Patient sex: F
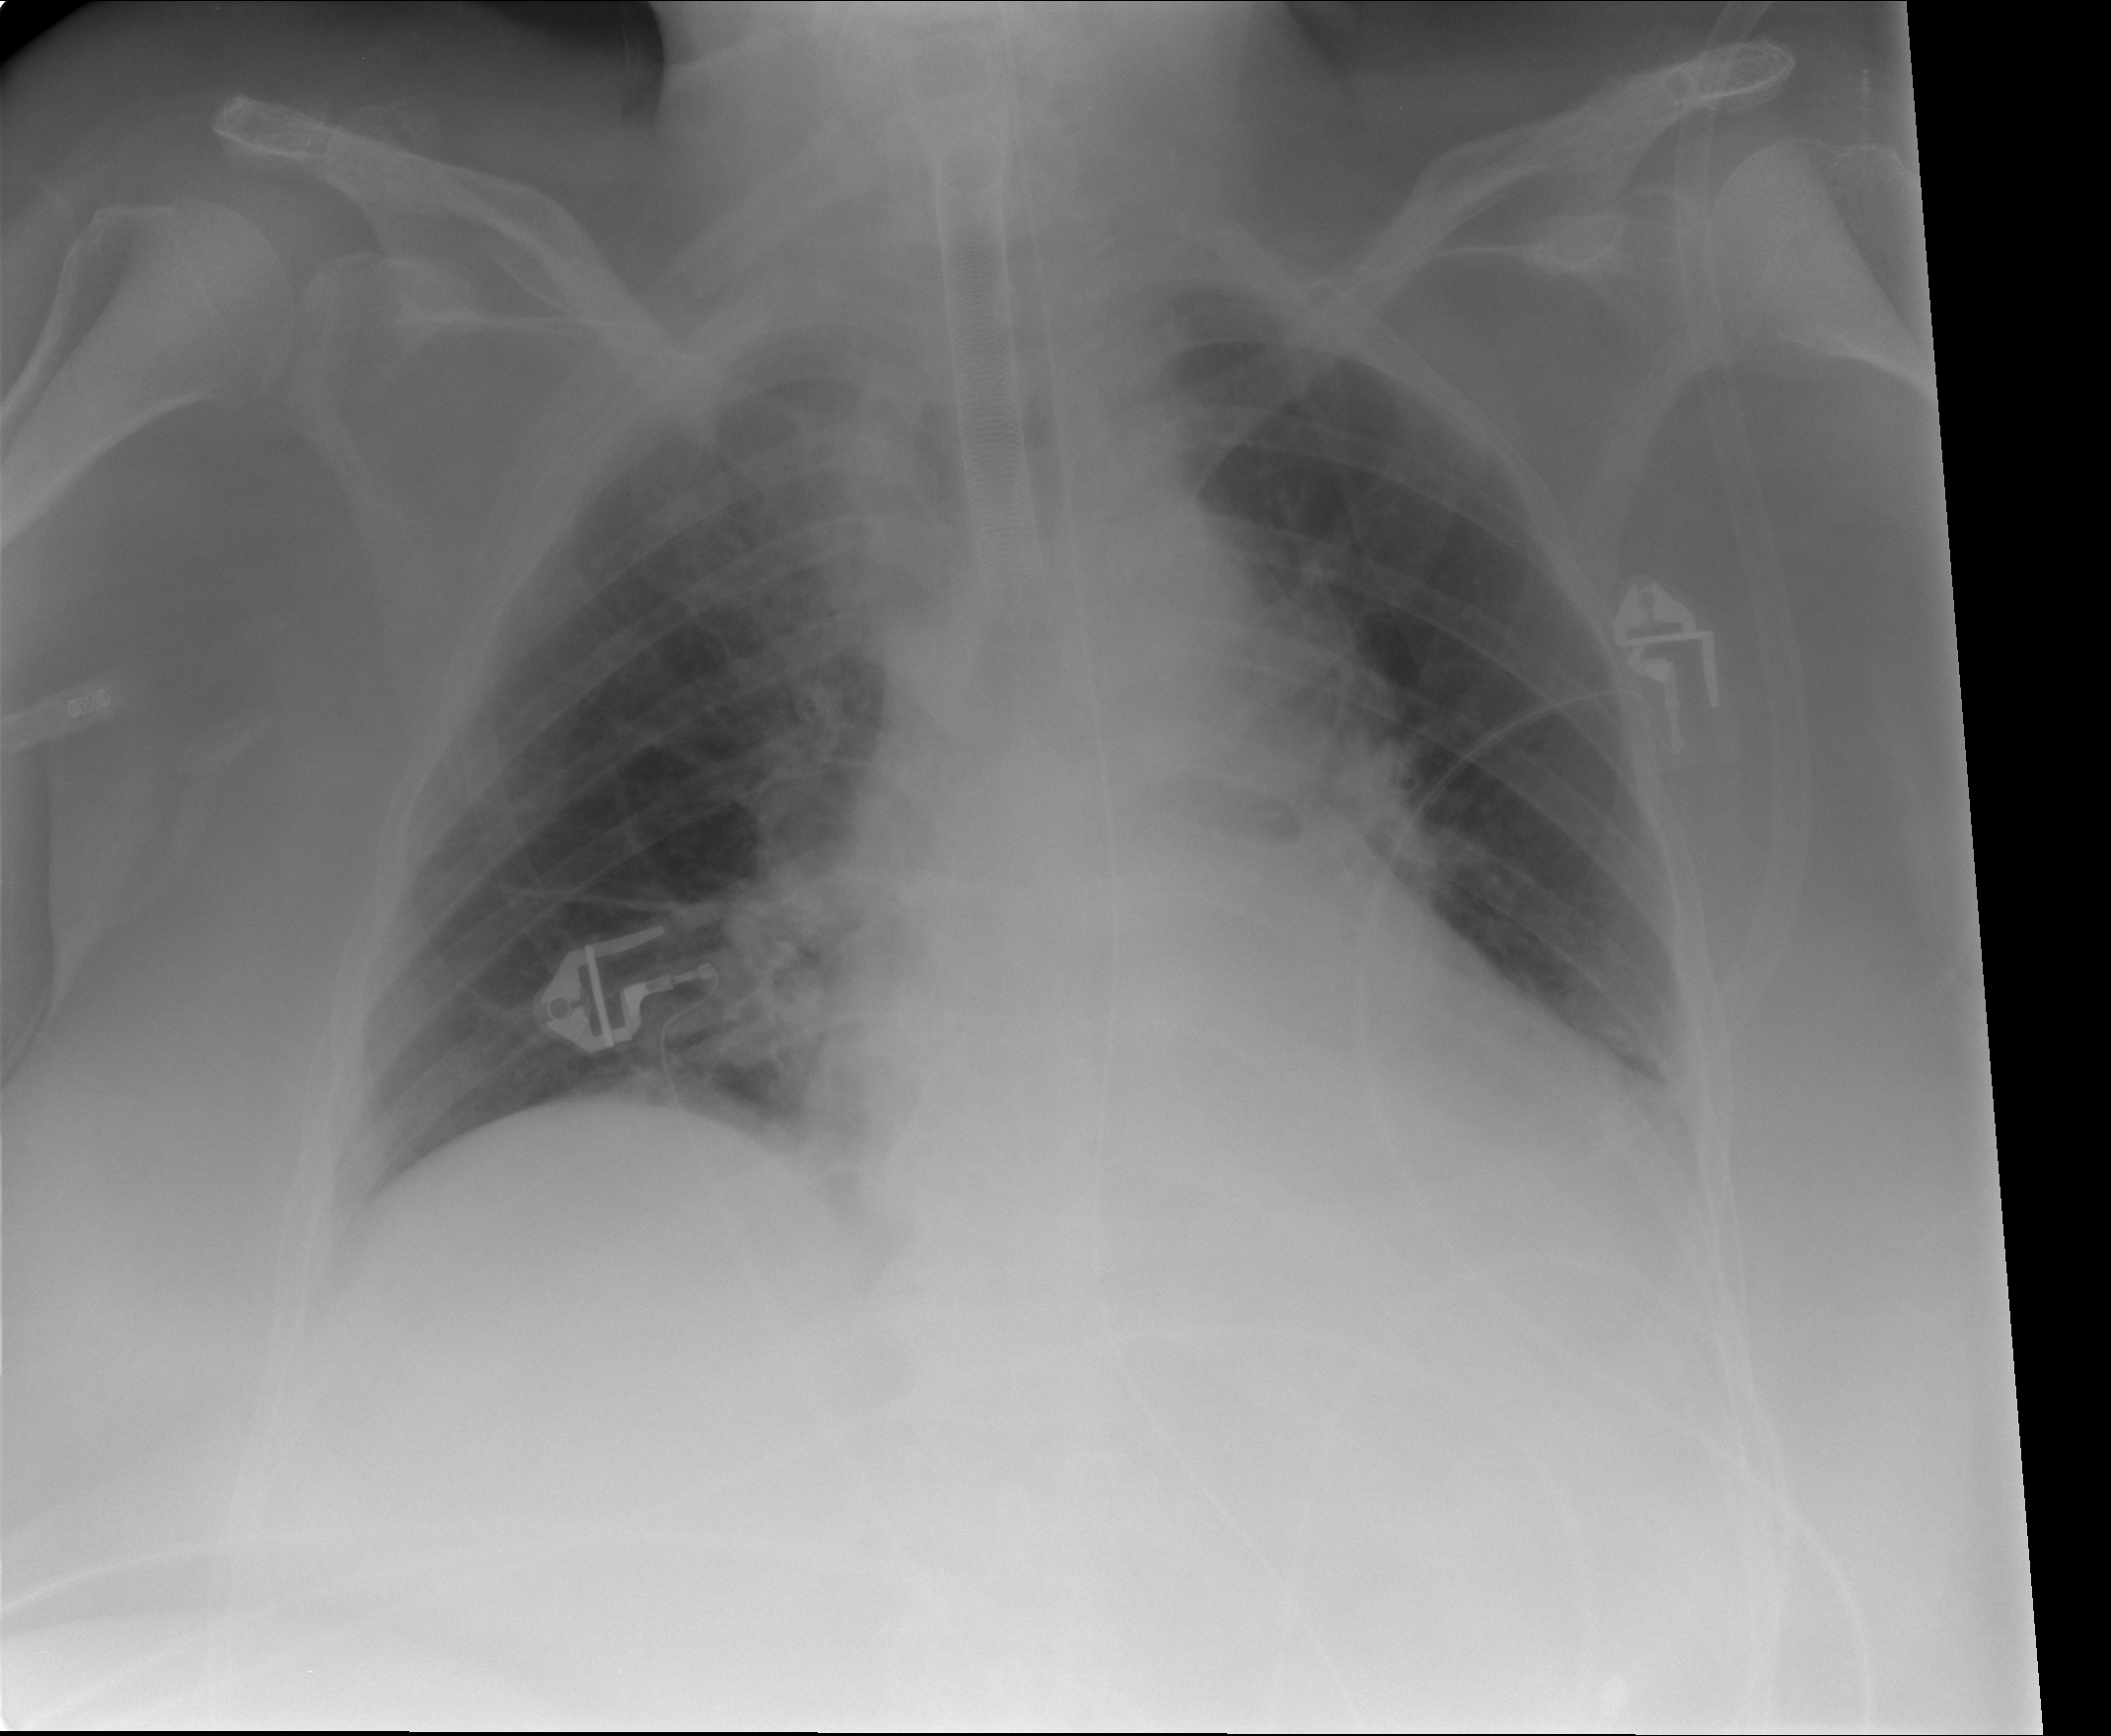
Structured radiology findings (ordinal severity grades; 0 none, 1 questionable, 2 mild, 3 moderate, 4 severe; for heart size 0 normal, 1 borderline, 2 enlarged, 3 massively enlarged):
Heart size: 2
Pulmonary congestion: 2
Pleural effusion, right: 0
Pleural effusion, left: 1
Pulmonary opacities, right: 0
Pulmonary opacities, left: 0
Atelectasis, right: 0
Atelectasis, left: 0